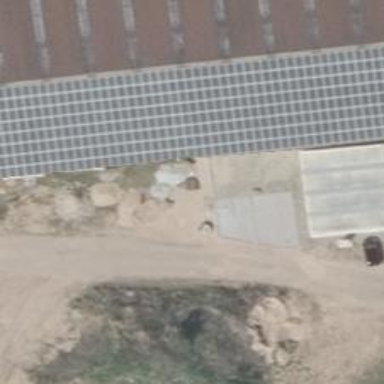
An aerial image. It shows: Solar photovoltaic panel generator producing electricity as small installation.